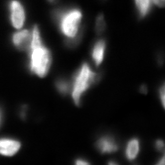
Tissue sample: ovarian
Magnification: 5.0x
Cell type: Fibroblasts
Senescence state: normal